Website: apple
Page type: address-validator
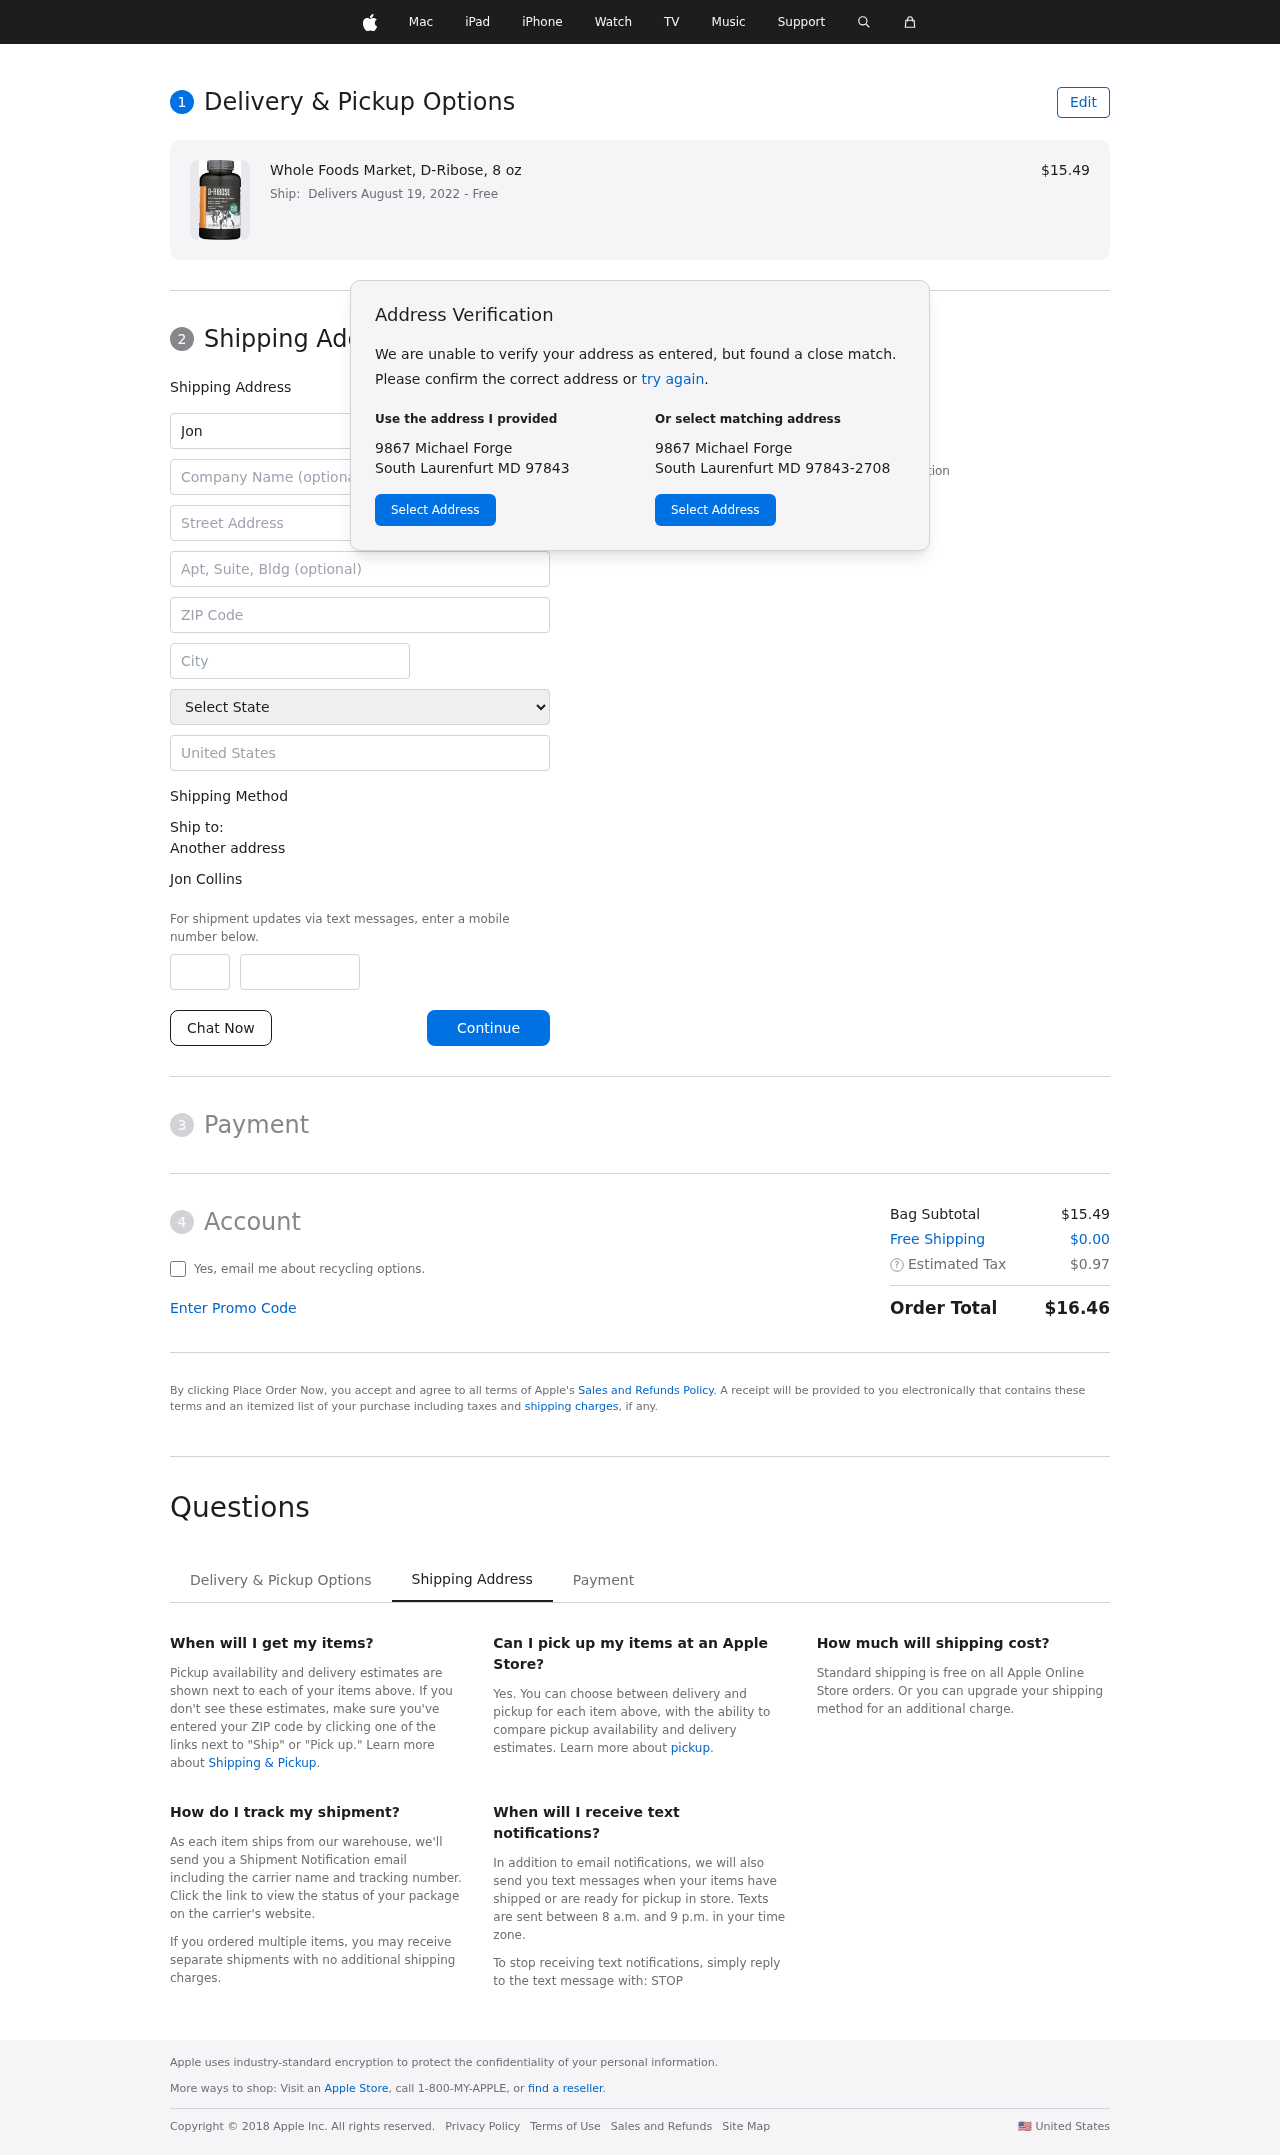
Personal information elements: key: PII_CITY
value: South Laurenfurt
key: PII_COMPANY
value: Hines, Phillips and Price
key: PII_COUNTRY
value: United States
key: PII_FIRSTNAME
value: Jon
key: PII_FULLNAME
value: Jon Collins
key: PII_LASTNAME
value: Collins
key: PII_PHONE_AREA
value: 282
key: PII_PHONE_SUFFIX
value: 1336
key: PII_POSTCODE
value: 97843
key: PII_STATE
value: Maryland
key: PII_STREET
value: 9867 Michael Forge
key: PII_CITY_STATE_ZIP
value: South Laurenfurt MD 97843
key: PII_STATE_ABBR
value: MD
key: PII_POSTCODE_FULL
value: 97843
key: PII_STATE_ABBR2
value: MD
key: PII_POSTCODE_NUMERIC
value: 97843
Product elements: key: PRODUCT1_NAME
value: Whole Foods Market, D-Ribose, 8 oz
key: PRODUCT1_PRICE
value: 15.49
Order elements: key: ORDER_DELIVERY_DATE
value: Delivers August 19, 2022
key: ORDER_SUBTOTAL
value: $15.49
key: ORDER_SHIPPING_COST
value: $0.00
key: ORDER_TAX
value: $0.97
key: ORDER_TOTAL
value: $16.46